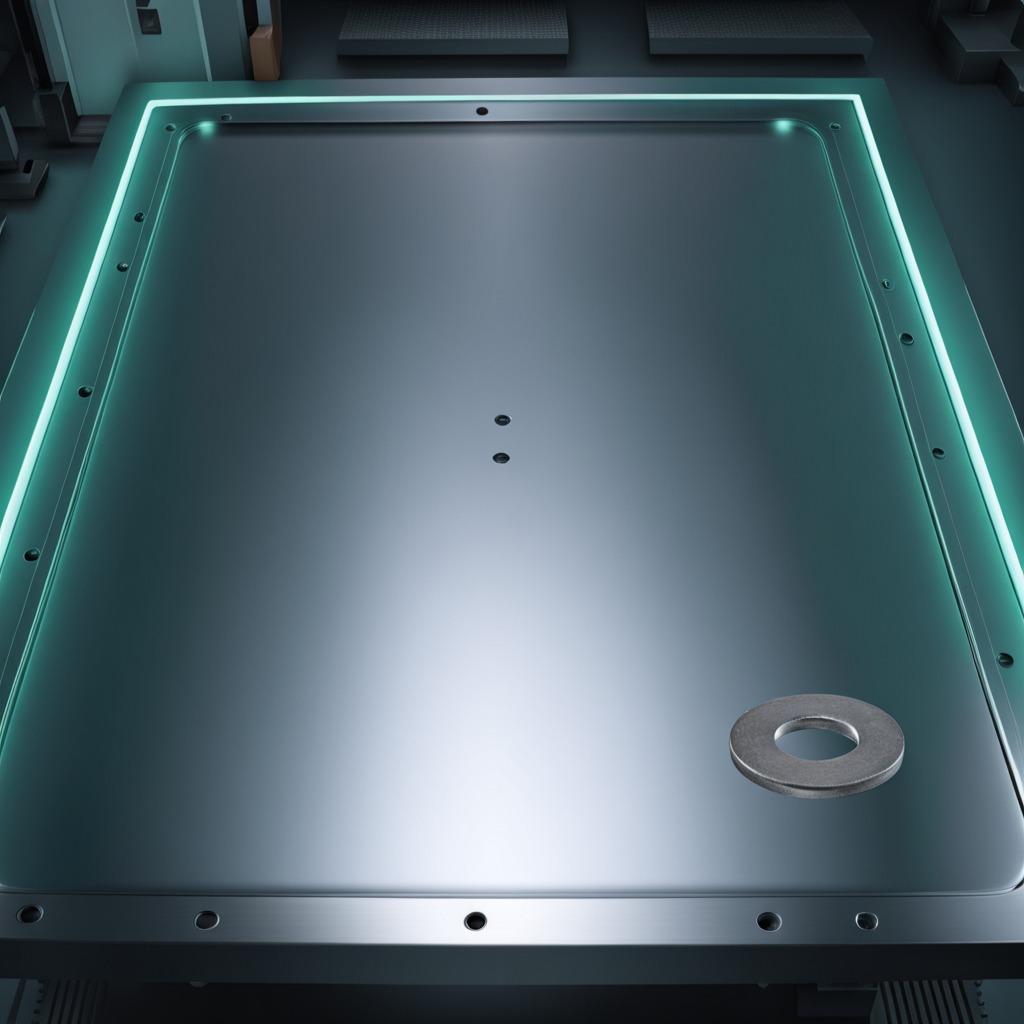
A flat metal washer is lying on a metal table in a machine shop under fluorescent lights.